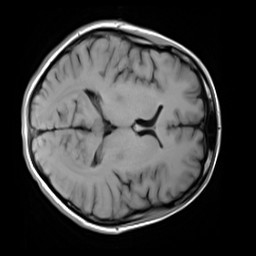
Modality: T1w
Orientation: axial
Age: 36
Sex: female
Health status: healthy
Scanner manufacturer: siemens
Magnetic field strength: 3 T
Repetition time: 4.1 s
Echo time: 0.0085 s